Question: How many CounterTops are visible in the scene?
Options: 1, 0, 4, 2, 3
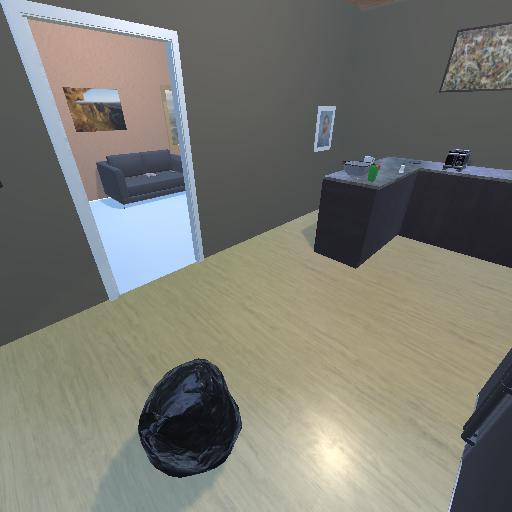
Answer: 1